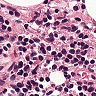
Metastatic tissue present: no